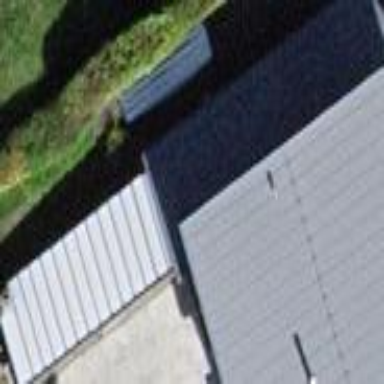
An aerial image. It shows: View of roof of building.